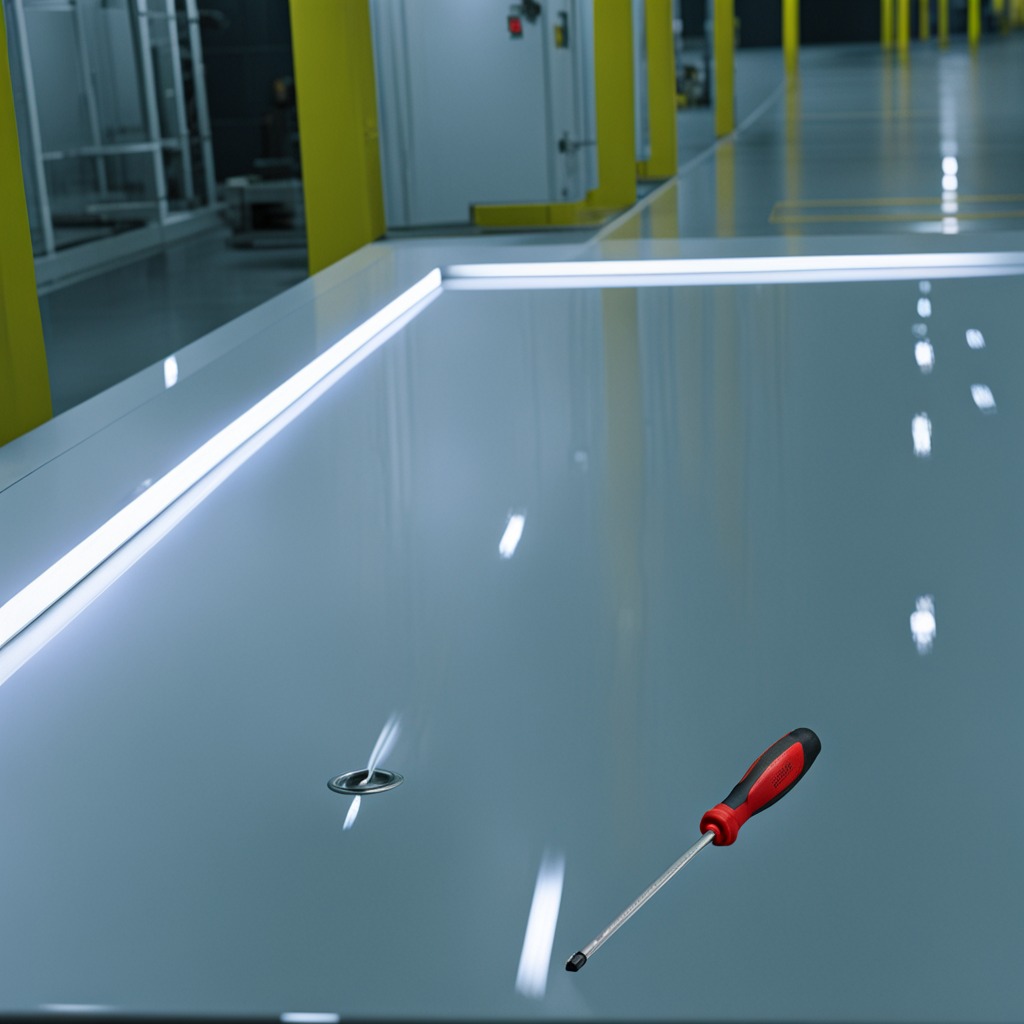
A screwdriver is lying on the high-gloss table in a ship maintenance bay industrial lighting.